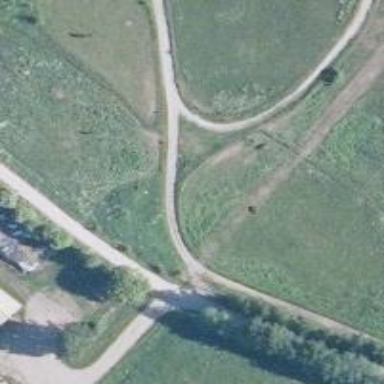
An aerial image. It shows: Bridleway.